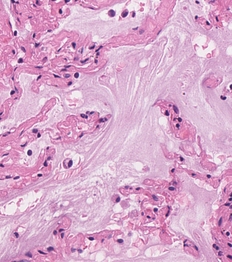
Tumor epithelial tissue: no
Tumor-associated stroma tissue: no
Normal tissue: yes